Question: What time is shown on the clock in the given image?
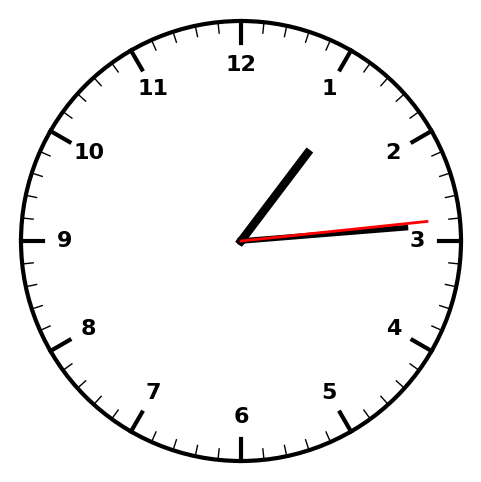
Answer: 01:14:14